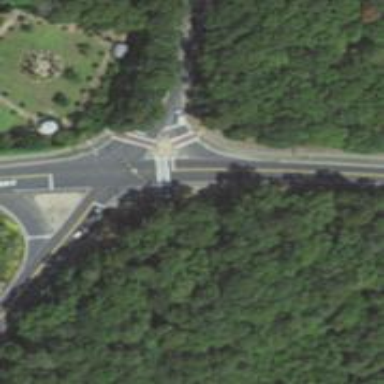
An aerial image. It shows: Crossing on the road.